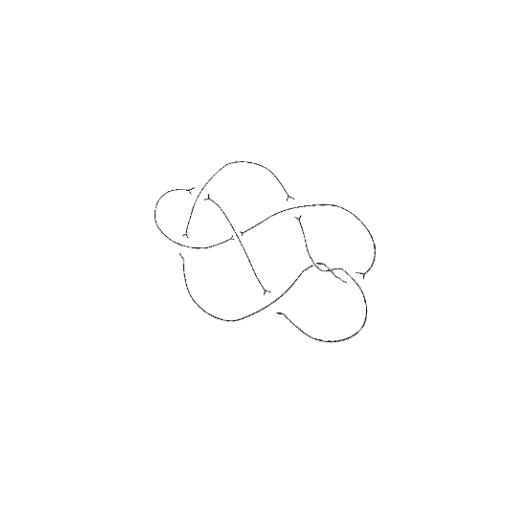
Crossing number: 8